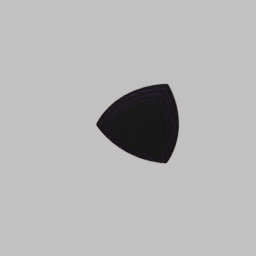
Label: decoration